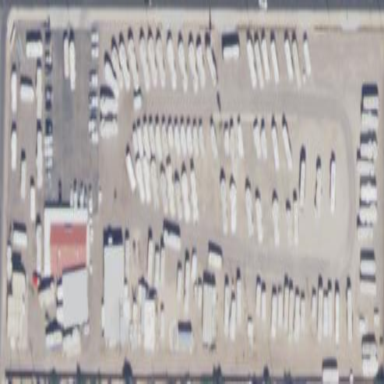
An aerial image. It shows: RV storage facility.